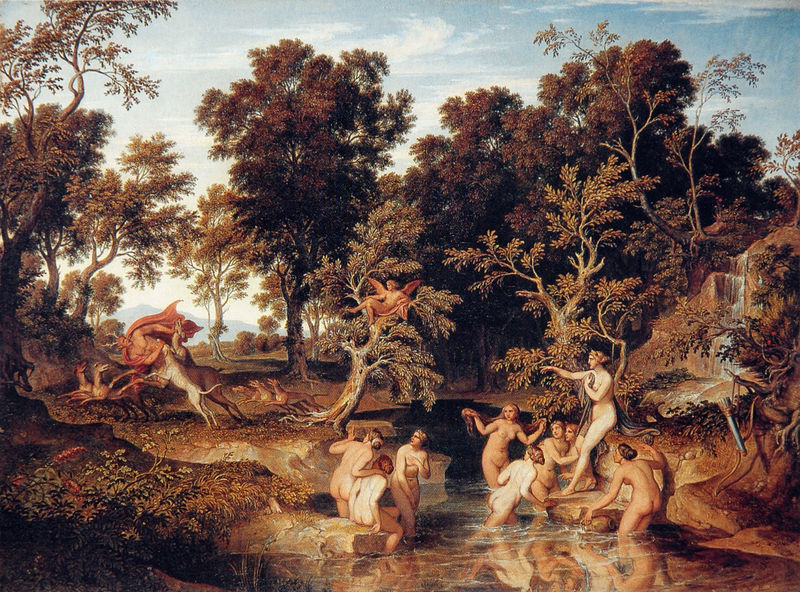
Titel: Landschaft mit Diana und Aktäon
Künstler: Joseph Anton Koch
Standort: Schweinfurt
Institution: Sammlung Georg Schäfer
Schlagwörter: akt, angriff, baum, berg, blätter, flügel, gemälde, gott, gruppe, himmel, körper, mann, nackt, umhang, wasser, wolken, akte, baden, badende, bäume, fluss, frauen, grün, landschaft, menschen, see, sitzen, teich, brust, busen, damen, frau, frisuren, licht, männer, rücken, schwarz, dame, hund, hunde, rot, tier, tiere, wolke, malerei, mensch, bild, bach, flusslauf, hügel, natur, spiegelung, strauch, busch, büsche, gewässer, sträucher, gewand, gold, haare, mantel, blatt, locken, renaissance, wald, wasserfall, pferde, engel, brüste, hintern, welle, wellen, beobachten, berge, idylle, wagen, beobachter, wild, spiegeln, nackte, flucht, bad, spiel, idyll, lichtung, attacke, kunst, jagd, kämpfen, leben, hirsch, jäger, zeus, mythos, verwandlung, nymphen, sturz, versteck, geweih, köcher, mystik, aktäon, diana, göttinnen, paare, quelle, wellwn, bade, mythisch, wasserfal, öandschaft, verjagen, ake, verstck, diana und akteon, 7nymphen